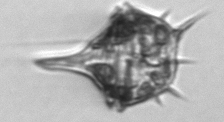
Label: Amylax